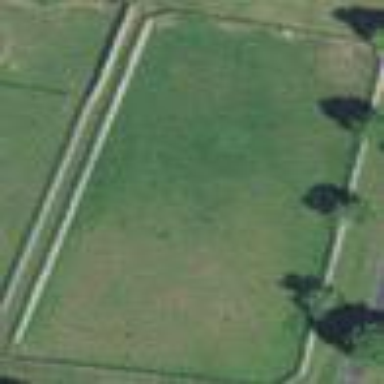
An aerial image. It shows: Fence enclosing paddock meadow.